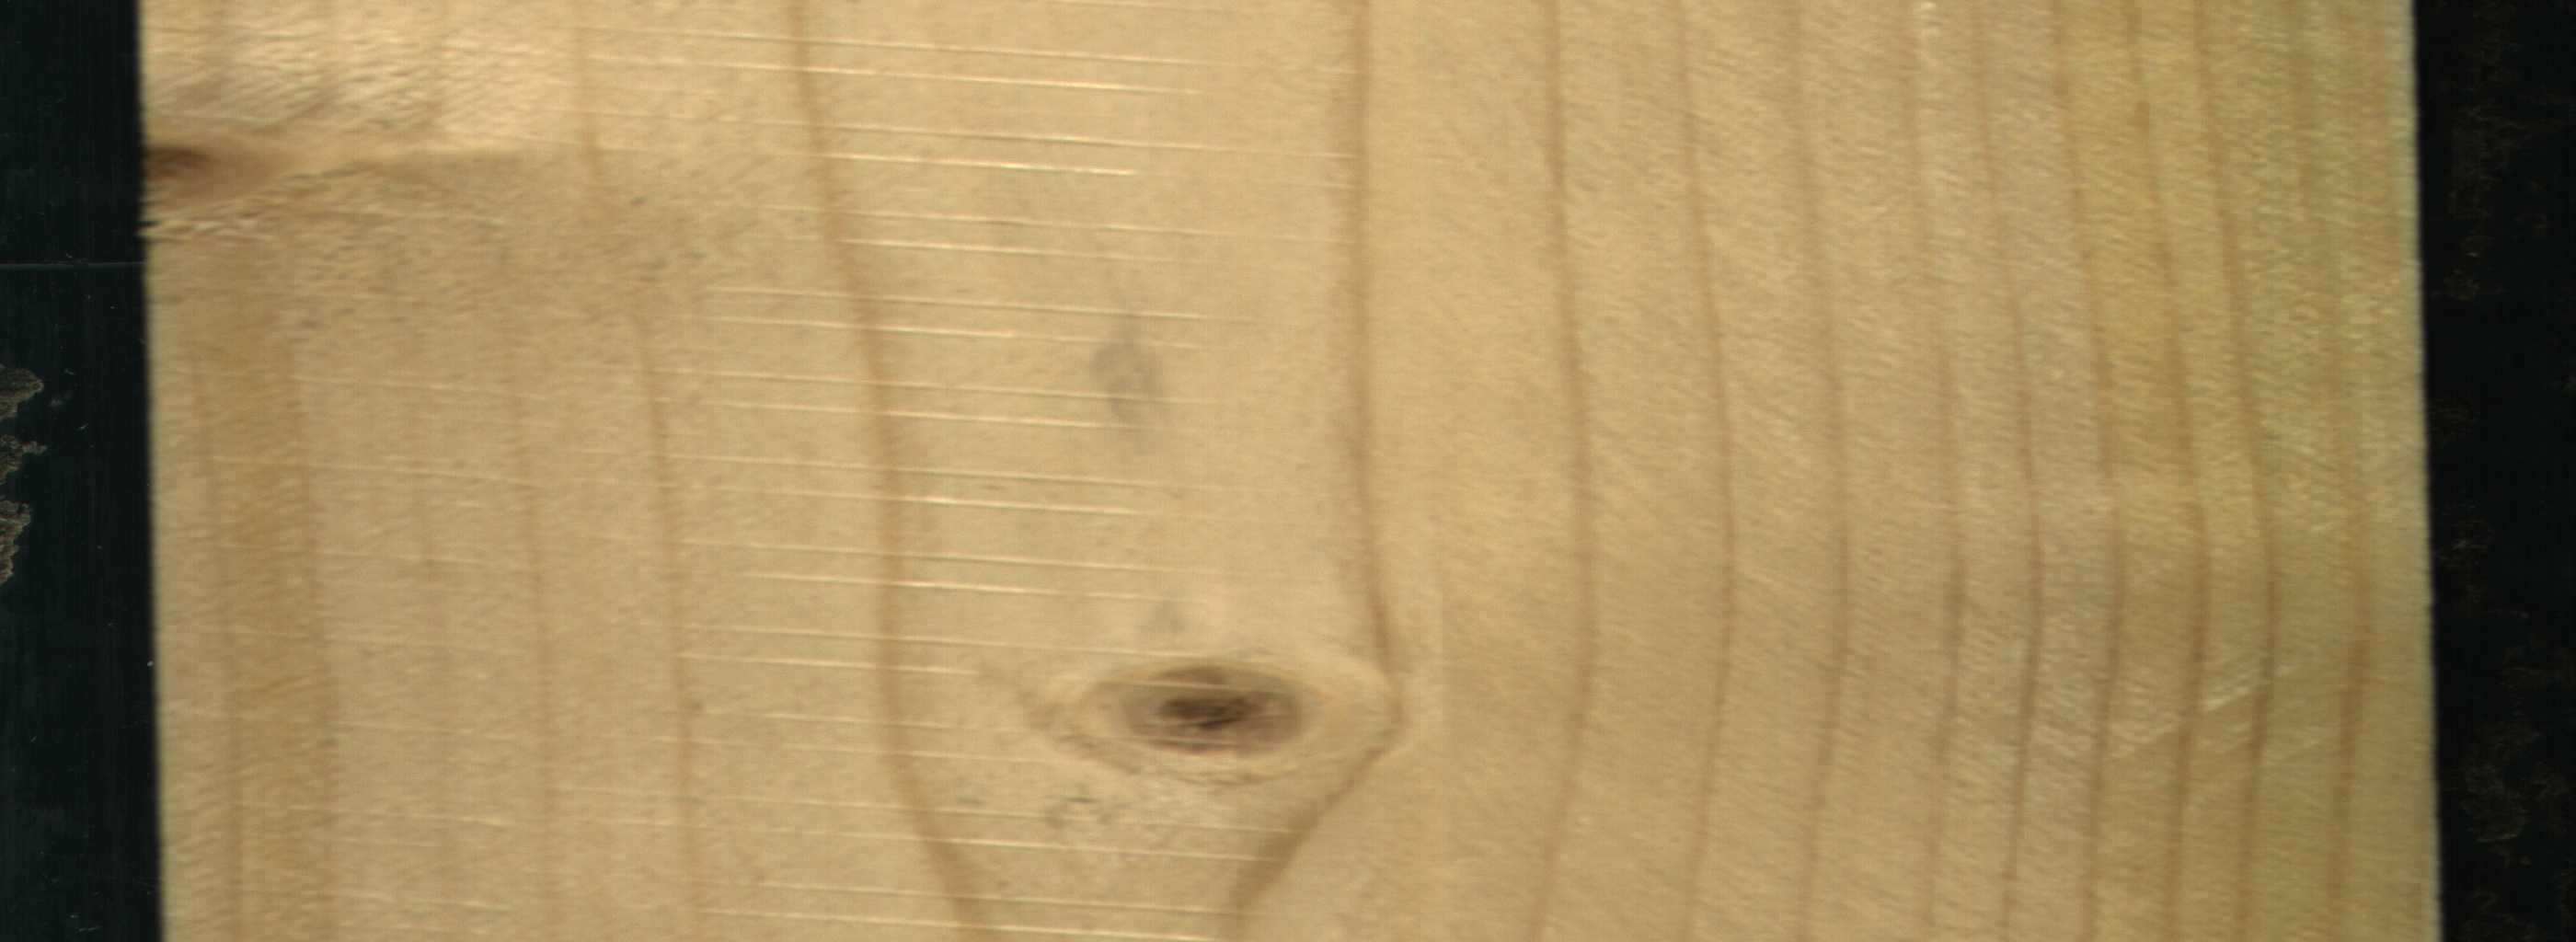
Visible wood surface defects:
Live_Knot
Live_Knot